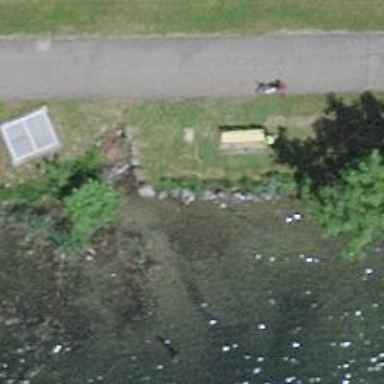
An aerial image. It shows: Bench.